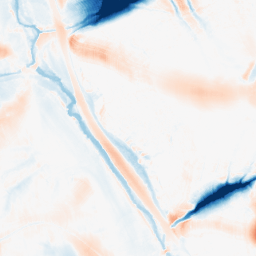
Category: morphological
Decomposition family: morphological_ellipse
Decomposition parameters: operation: average
width: 50
height: 50
Upsampling method: sinc_hamming
Upsampling parameters: scale: 8
kernel_size: 16
Upsampling scale: 8